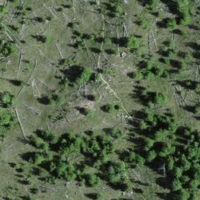
EUNIS habitat code: 43
Species observed at this site:
Epipactis atrorubens